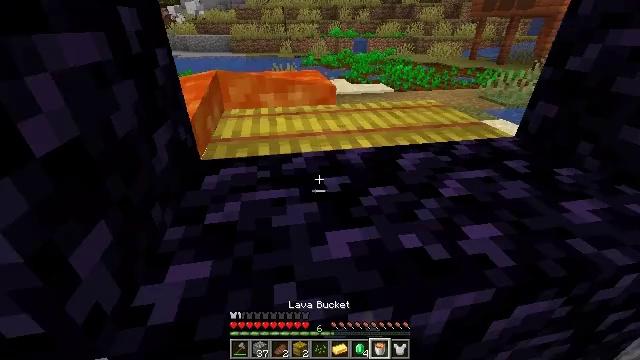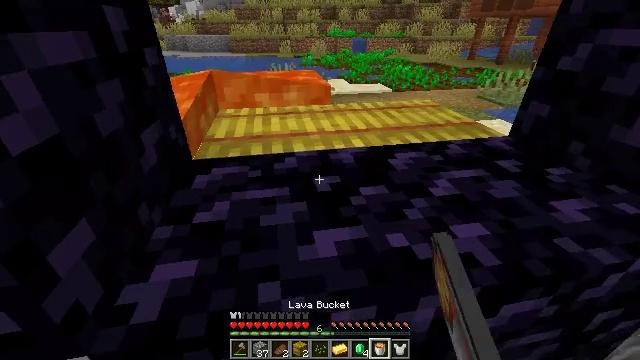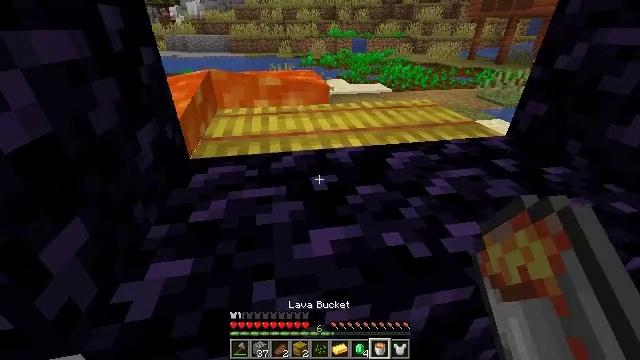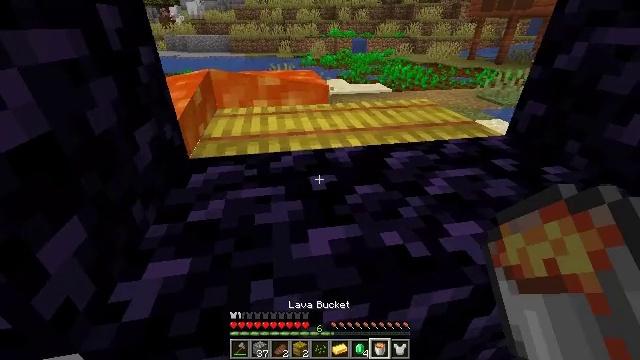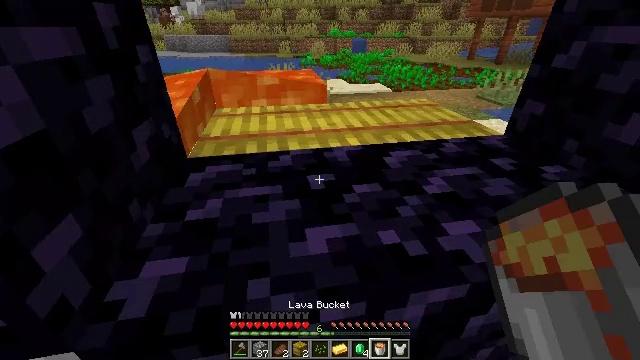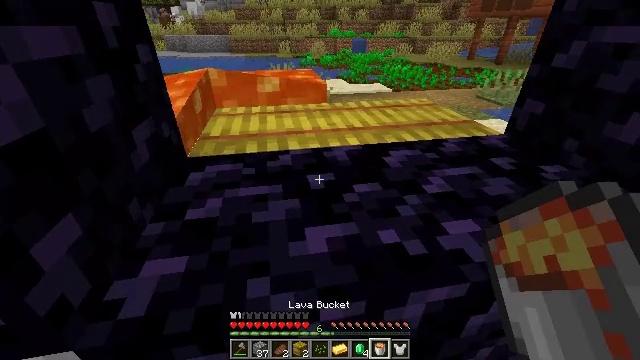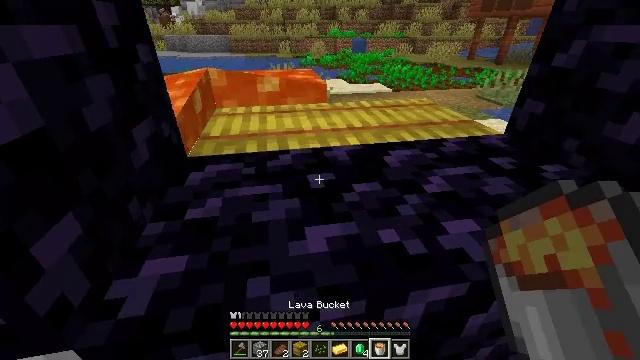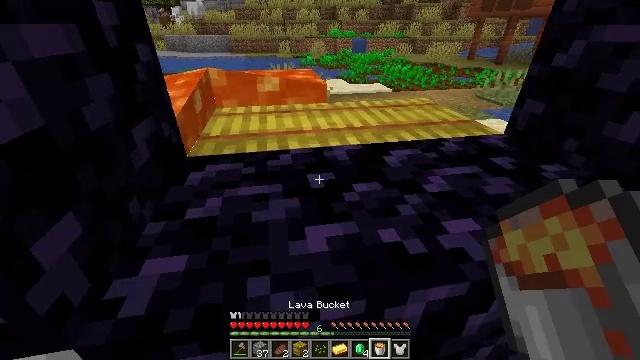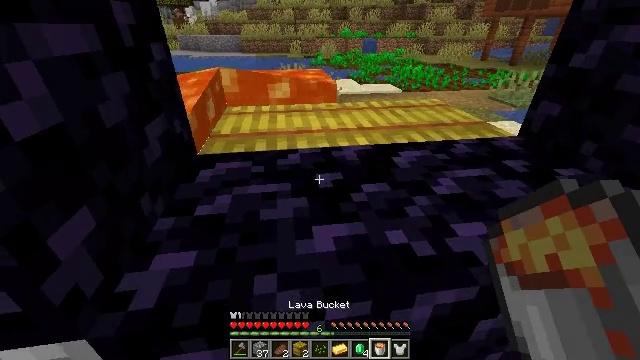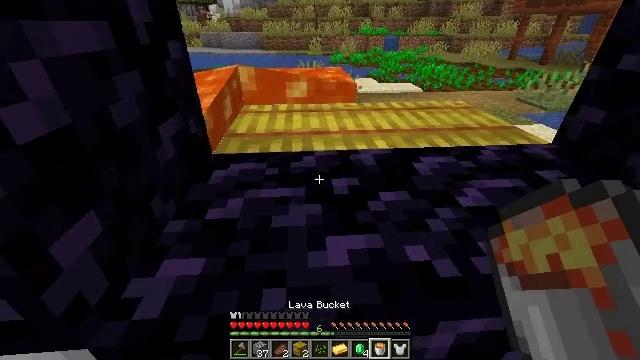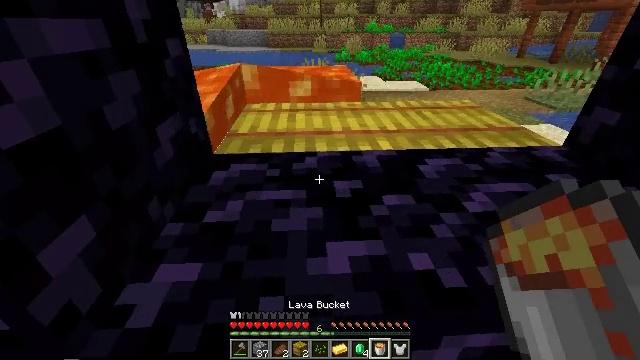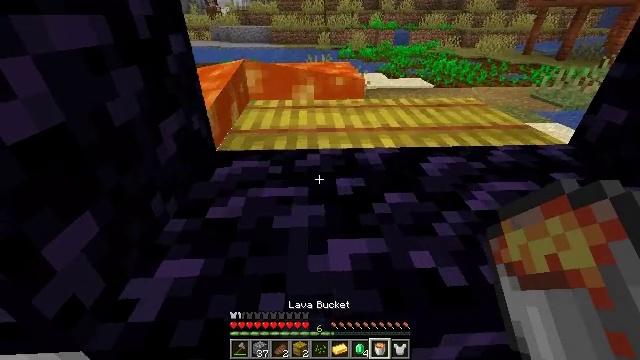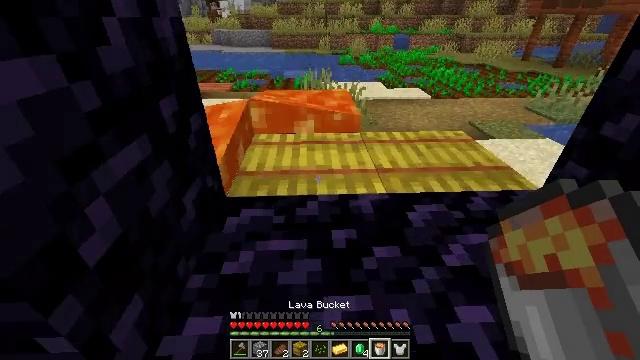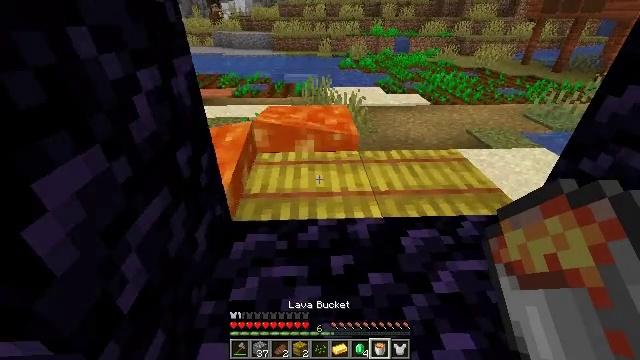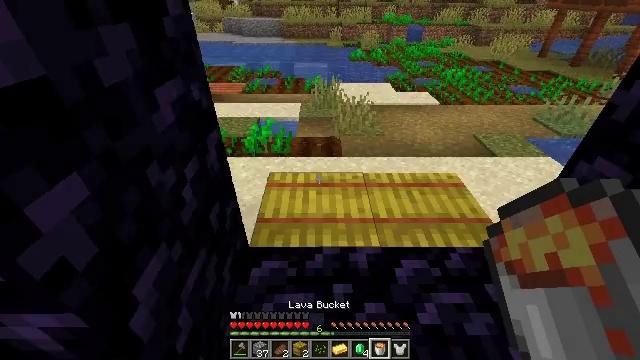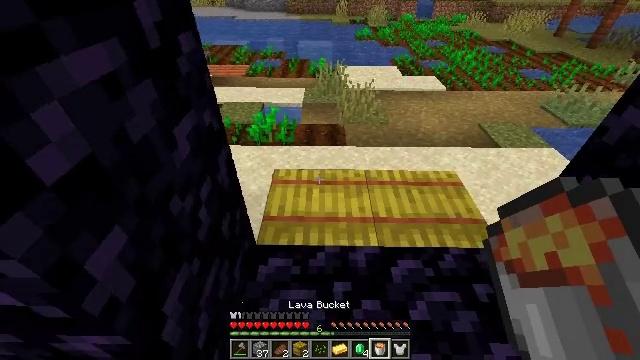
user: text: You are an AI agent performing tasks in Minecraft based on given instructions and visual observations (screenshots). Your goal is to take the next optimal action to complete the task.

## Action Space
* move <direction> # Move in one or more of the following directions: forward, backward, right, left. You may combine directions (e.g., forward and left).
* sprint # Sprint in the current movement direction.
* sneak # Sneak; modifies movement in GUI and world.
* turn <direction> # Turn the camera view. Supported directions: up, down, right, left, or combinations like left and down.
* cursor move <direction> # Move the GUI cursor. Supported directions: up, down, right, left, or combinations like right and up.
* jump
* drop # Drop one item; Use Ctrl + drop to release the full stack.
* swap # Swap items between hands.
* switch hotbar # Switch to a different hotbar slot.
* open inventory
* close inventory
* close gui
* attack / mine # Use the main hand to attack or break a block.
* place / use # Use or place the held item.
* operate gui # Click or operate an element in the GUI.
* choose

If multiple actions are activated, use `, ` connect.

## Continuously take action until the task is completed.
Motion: motion action
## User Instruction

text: Mine the grass path to create a new path.
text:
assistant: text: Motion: no_op
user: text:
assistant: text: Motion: no_op
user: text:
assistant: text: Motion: no_op
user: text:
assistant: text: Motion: no_op
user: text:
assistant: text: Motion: no_op
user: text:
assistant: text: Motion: no_op
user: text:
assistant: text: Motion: no_op
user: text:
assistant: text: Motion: turn left
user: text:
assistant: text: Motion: move forward, turn left
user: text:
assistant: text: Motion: move forward, turn left
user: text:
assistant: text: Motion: move forward
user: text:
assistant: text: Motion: move forward, jump
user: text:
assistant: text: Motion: move forward, jump
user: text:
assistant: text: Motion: move forward, turn left and down, jump
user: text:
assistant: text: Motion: move forward, turn left and down
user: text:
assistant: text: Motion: move forward, turn down
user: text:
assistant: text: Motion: move forward, turn down
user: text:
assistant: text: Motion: move forward, turn down
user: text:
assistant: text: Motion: turn down
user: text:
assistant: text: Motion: no_op
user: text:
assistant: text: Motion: no_op
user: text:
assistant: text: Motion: no_op
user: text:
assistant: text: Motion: no_op
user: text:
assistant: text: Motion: no_op
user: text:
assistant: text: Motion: move right, turn down
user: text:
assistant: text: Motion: move forward and move right
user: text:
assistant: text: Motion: move forward and move right
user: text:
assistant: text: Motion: move forward, turn left and down
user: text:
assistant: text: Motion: move forward, turn down
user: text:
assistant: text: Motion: turn right and up